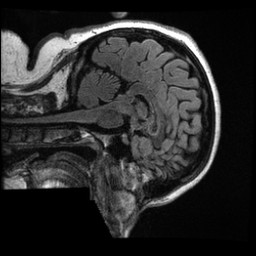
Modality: T1w
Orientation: sagittal
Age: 23
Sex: female